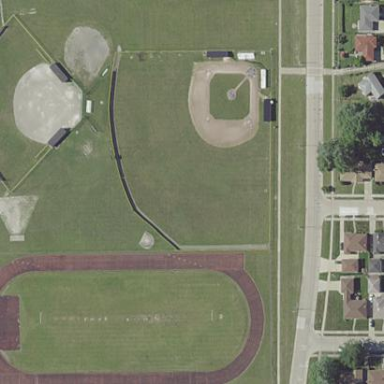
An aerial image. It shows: Baseball pitch for leisure land activities.